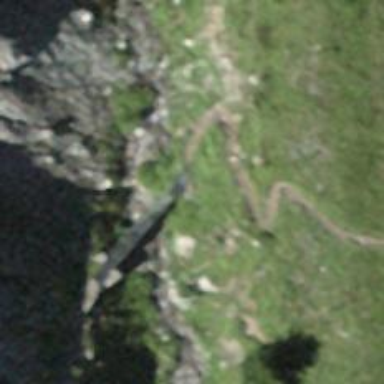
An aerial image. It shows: Sandy path that leads over bridge.